Field crop: maize
Growth stage: 2
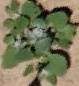
Species: chenopodium